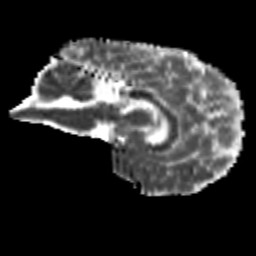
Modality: MD
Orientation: sagittal
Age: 11
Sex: male
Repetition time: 9.4 s
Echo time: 0.089 s